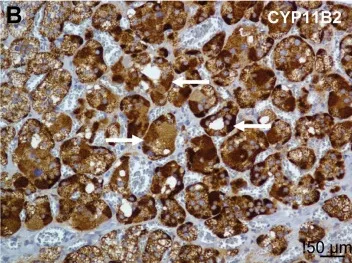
Distribution of aldosterone synthase (CYP11B2) and LHCGR in the patient's adrenal. ,. Distribution of CYP11B2 . Immunoreactivities in consecutive sections of the APA tissue at low . Similar distribution of CYP11B2 and LHCGR immunoreactivities were observed in some areas (arrows) in (B, C). PT indicates peritumoral tissue; and V, vein.
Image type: pathology (immunostaining)